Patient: sex M, age 47
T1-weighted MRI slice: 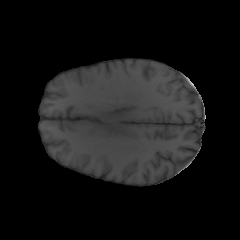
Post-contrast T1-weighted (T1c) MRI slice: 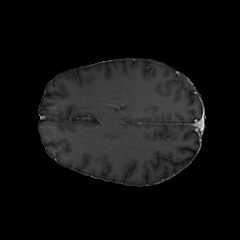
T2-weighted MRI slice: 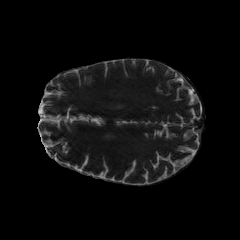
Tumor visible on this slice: no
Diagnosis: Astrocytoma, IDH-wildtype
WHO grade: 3